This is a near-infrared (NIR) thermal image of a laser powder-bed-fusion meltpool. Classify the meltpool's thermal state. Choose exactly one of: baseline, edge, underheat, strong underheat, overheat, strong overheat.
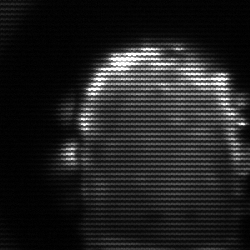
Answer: baseline